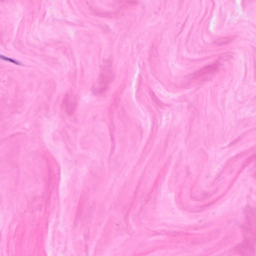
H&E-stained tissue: Breast